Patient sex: M
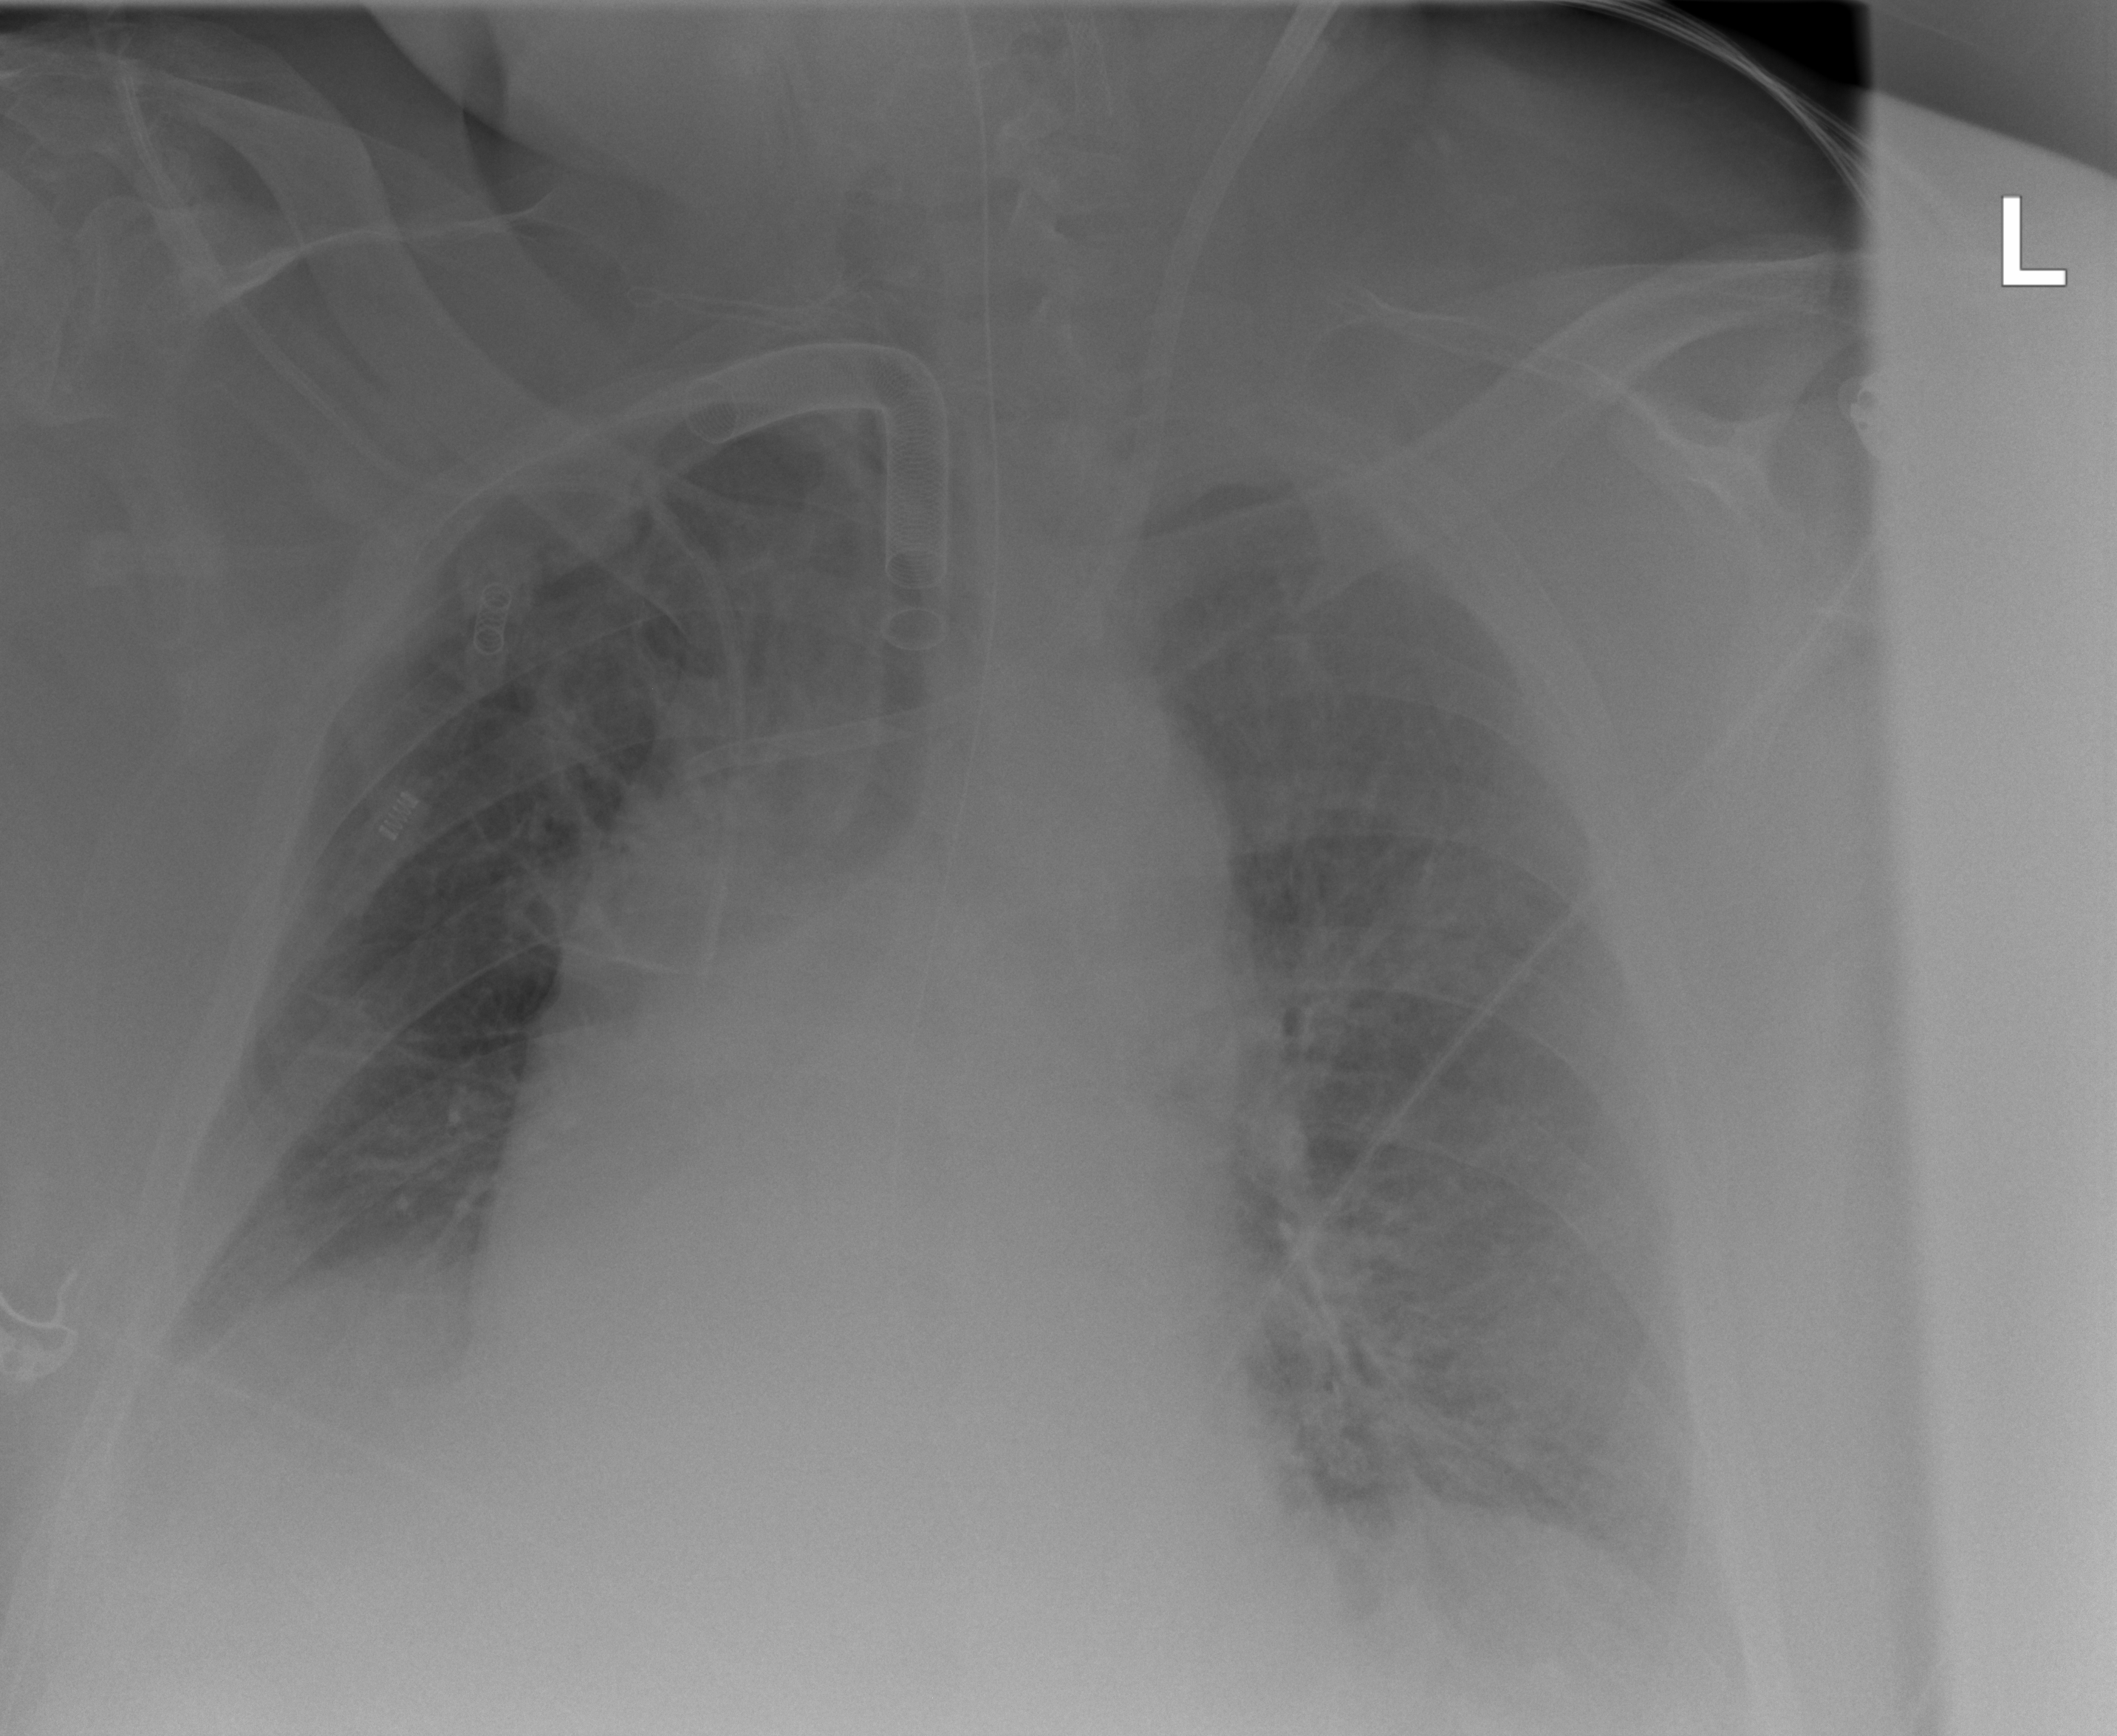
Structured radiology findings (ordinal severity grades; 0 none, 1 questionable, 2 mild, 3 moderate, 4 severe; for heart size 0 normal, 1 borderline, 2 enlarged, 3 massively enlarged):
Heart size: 2
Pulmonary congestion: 0
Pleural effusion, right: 2
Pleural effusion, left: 3
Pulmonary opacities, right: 2
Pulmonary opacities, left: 2
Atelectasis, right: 4
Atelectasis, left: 3